Question: Is it possible to do something like what is shown below using an Alert with a UITableView? If so, how can it be done?

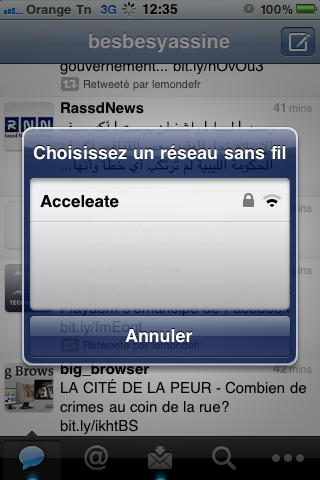
Answer: read my this post - <URL>
and try to add a table or scroll view instead of uitextfield